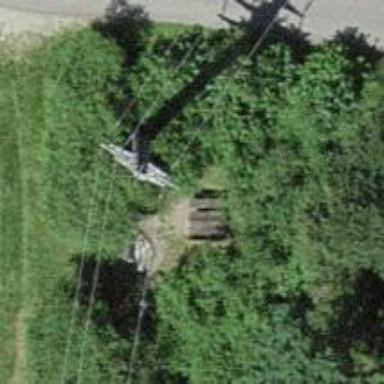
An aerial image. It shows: Concrete power pole.